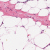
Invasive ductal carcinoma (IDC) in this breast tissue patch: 0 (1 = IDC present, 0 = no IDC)